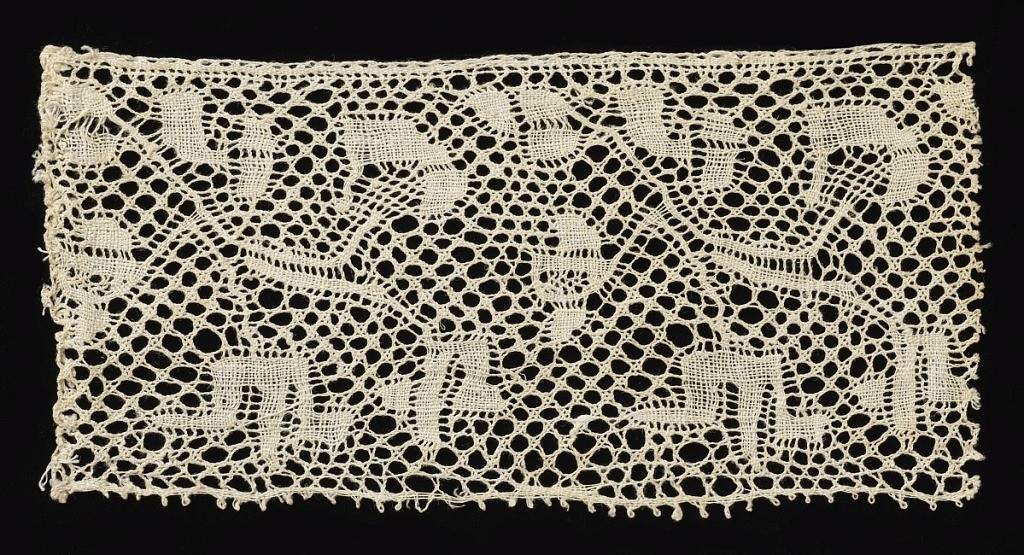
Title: Fragment
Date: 17th century
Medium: linen Technique: bobbin lace (Binche style with Binche ground)
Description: Binche-style fragment with a conventionalized tulip design. Cinq trous ground and straight edges.